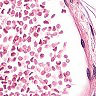
Metastatic tissue present: no